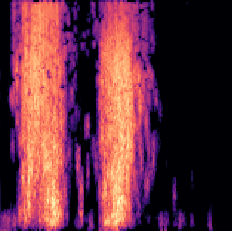
Sound class: Sea waves